Field crop: maize
Growth stage: 2
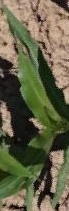
Species: maize